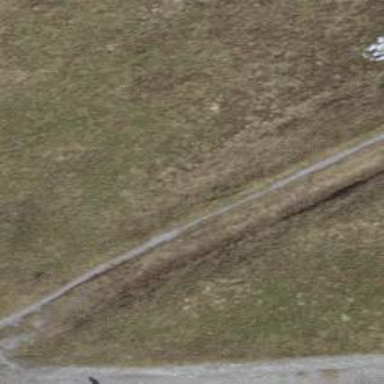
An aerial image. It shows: Path covered with grass.